Field crop: tomato
Growth stage: 2
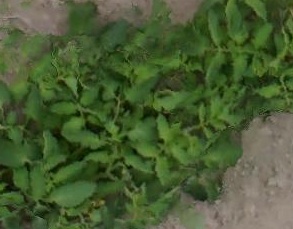
Species: tomato